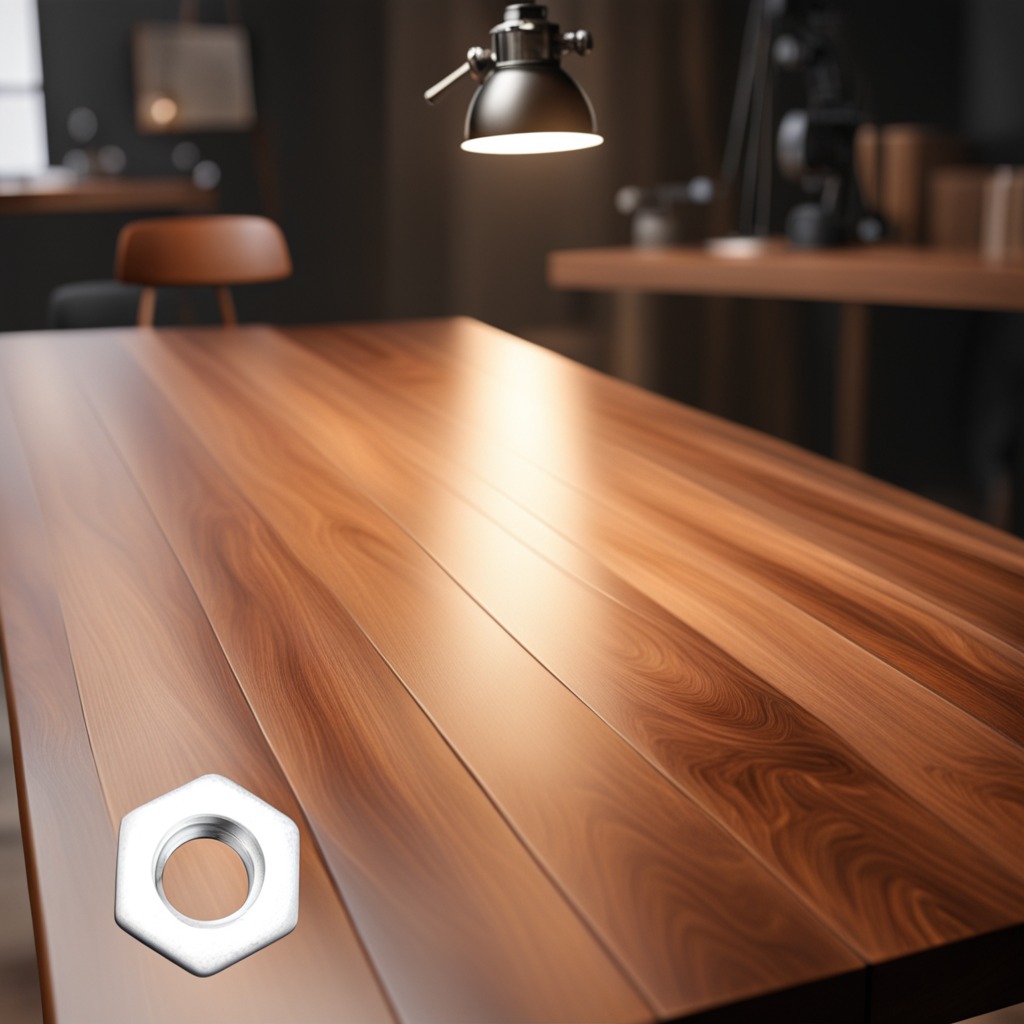
A metal nut lies on the wooden table.